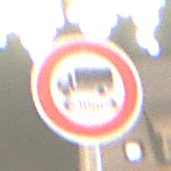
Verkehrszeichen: TatsaechlicheLaenge
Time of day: Night
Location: Outdoor (Urban)
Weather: Overcast
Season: Winter
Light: Artificial